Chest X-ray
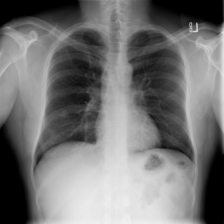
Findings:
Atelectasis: negative
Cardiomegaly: negative
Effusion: negative
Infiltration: negative
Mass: negative
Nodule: negative
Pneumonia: negative
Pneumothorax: negative
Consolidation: negative
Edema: negative
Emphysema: negative
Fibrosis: negative
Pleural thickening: negative
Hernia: negative